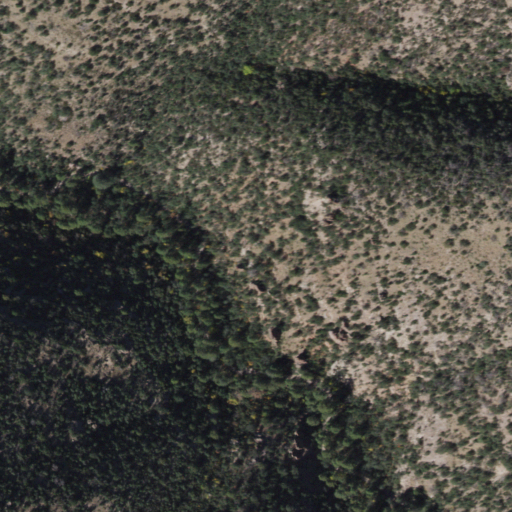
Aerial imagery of valley in Arizona named Douglas Canyon containing evergreen forest and shrub